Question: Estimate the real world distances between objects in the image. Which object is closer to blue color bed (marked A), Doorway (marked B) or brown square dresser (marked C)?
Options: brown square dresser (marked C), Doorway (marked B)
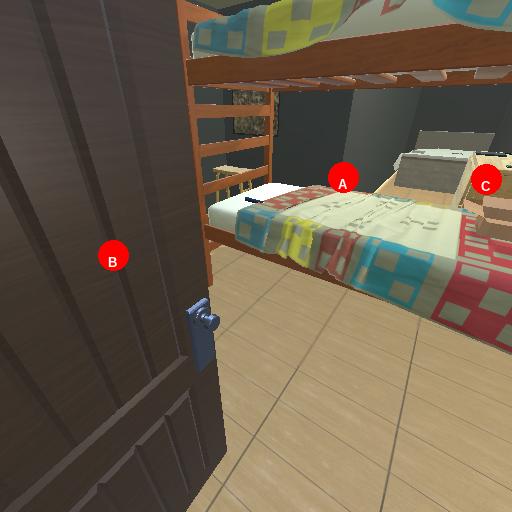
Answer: brown square dresser (marked C)